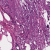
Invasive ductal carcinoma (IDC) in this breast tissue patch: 0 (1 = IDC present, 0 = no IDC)